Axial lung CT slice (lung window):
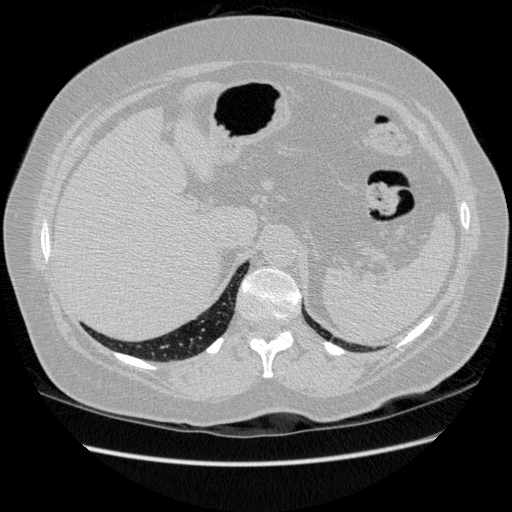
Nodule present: no